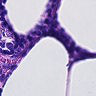
Metastatic tissue present: no